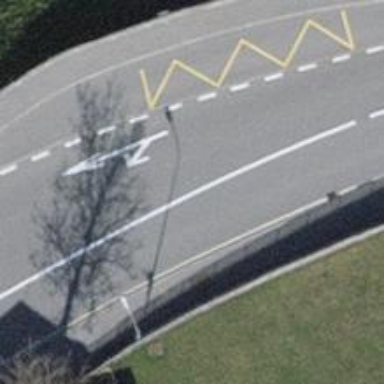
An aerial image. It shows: Secondary road with asphalt surface.